Question: What is the reading of the measurement in the image?
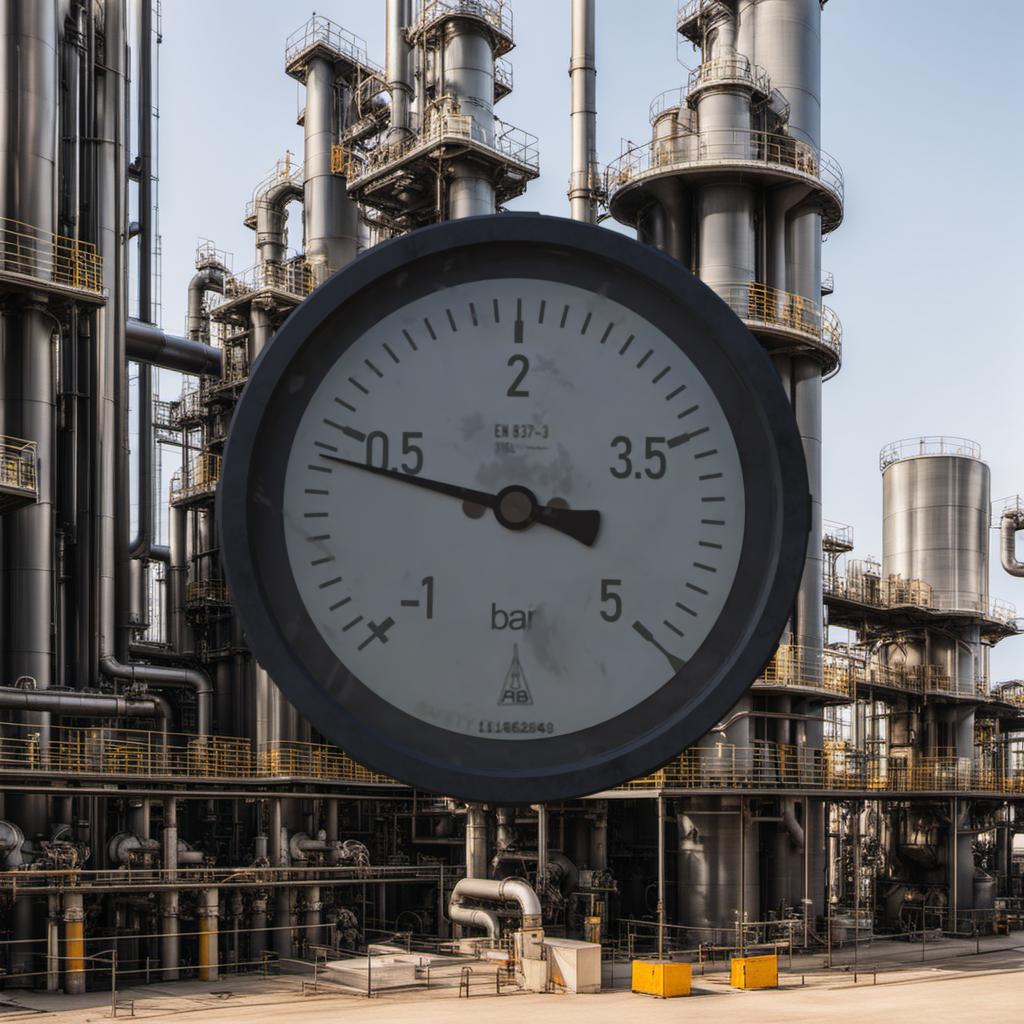
Answer: The result is 0.27
Question: What is the reading range of this measurement?
Answer: The range is from -1 to 5
Question: What is the minimum and maximum value of this measurement?
Answer: The minimum value is -1 and the maximum value is 5